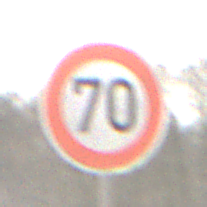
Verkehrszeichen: Geschwindigkeit70
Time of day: MorningAfternoon
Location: Outdoor (Nature)
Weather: PartlyCloudy
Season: Winter
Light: Natural